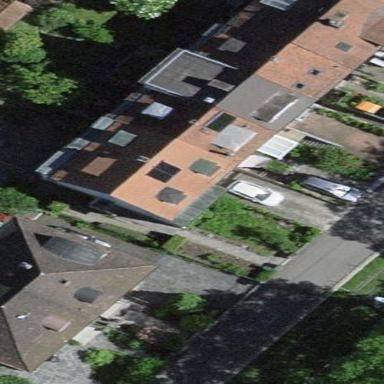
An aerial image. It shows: Terrace building.